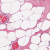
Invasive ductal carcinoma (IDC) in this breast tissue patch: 0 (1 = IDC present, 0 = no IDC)